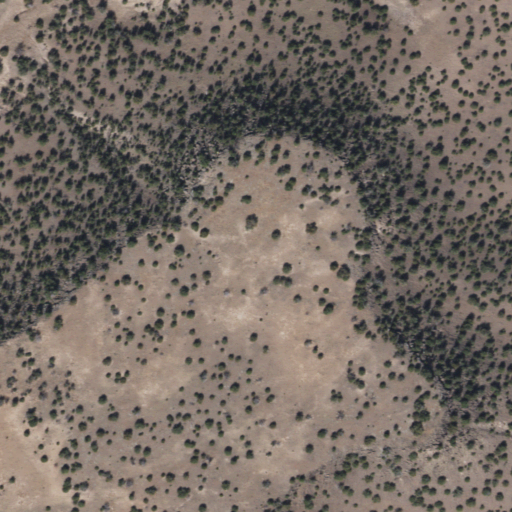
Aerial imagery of cape in Arizona named The Point containing evergreen forest and shrub